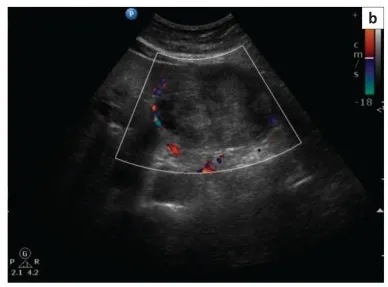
Doppler examination.
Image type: radiology (ultrasound)